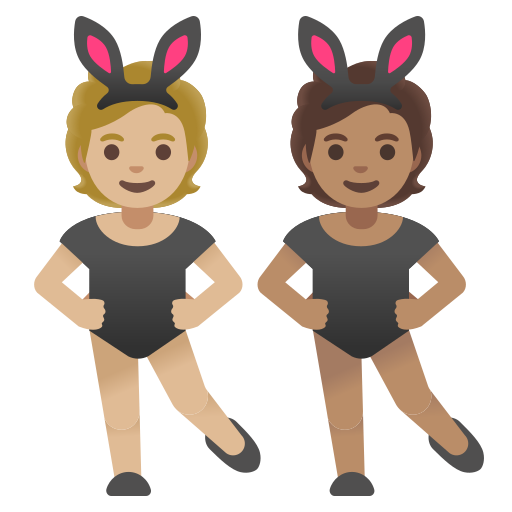
Emoji: 🧑🏼‍🐰‍🧑🏽